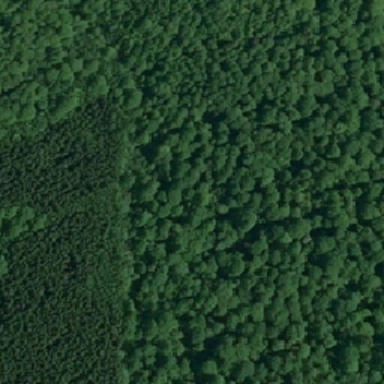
The light green forest is thick .